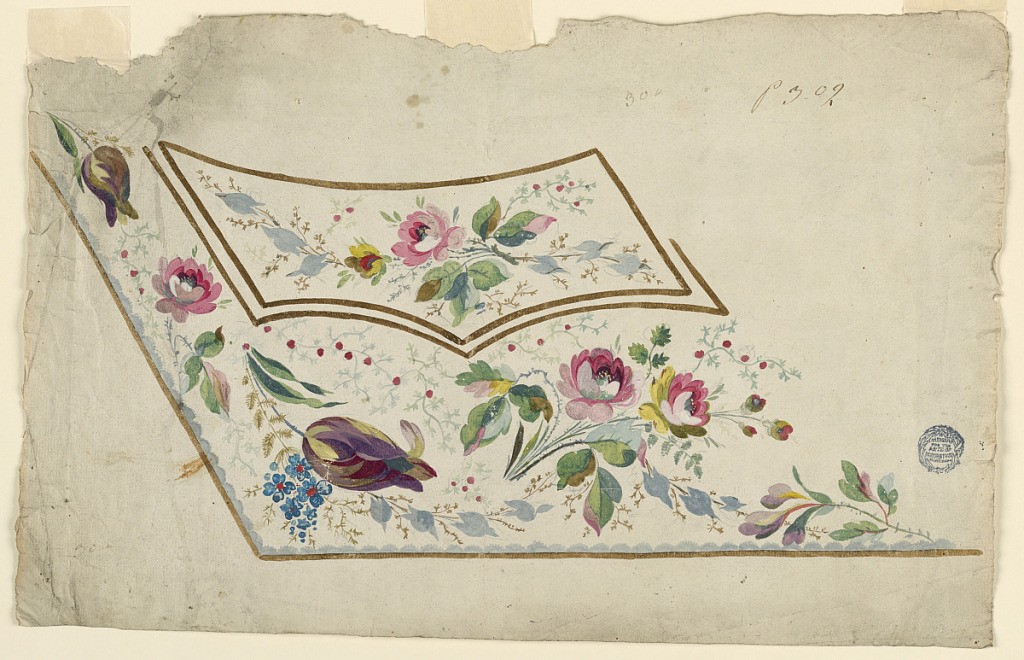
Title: Design for a Waistcoat
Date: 1780-1790
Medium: Pencil and various gouaches on paper
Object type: Drawing
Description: Design for the embroidery of the left bottom part of a man's waistcoat. The waistoat and the pocket are brown edged. The decoration consists of flower boughs; roses and tulips are included.